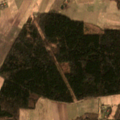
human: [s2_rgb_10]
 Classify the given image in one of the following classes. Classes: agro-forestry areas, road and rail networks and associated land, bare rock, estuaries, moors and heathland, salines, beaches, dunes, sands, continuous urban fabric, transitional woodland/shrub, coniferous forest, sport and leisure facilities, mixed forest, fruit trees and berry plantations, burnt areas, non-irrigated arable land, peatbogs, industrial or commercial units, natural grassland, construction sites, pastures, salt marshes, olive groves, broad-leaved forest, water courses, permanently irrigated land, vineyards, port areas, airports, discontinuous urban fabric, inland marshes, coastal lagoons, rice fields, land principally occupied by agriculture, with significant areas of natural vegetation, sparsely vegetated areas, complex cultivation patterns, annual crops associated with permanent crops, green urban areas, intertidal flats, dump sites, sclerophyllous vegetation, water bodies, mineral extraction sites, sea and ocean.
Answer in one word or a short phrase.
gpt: non-irrigated arable land, complex cultivation patterns, broad-leaved forest, coniferous forest, mixed forest